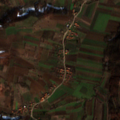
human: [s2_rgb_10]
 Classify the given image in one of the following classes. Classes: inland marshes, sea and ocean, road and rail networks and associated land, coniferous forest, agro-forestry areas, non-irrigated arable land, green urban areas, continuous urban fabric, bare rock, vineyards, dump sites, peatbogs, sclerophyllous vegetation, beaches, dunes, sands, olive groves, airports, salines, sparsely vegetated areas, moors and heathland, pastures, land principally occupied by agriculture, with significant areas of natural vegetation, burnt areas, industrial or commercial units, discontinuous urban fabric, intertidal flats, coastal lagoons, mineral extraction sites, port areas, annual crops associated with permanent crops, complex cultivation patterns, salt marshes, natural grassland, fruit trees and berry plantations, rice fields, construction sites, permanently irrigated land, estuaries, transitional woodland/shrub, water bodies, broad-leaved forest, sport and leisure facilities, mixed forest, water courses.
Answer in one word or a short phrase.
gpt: non-irrigated arable land, complex cultivation patterns, land principally occupied by agriculture, with significant areas of natural vegetation, broad-leaved forest